Question: I'm making an alarm clock where it will tell you how many hours and minutes of sleep you get. I set up a 'UIDatePicker' where the user chooses what time they wanna wake up. It also tells the exact time to the very second. The part that I'm stuck on is how many hours of sleep they are going to get. I tried just basically subtracting the exact time from the 'UIDatePicker'. This worked if they were both in the AM. For example if the user wanted to wake up at 10:30 AM and it is 9:30 AM all you have to do is subtract 10:30 from 9:30 to get 1 hour. I soon realized this wouldn't work if they were different time of days e.g. AM or PM.
'''
func handler(sender: UIDatePicker) {
var timeFormatter = NSDateFormatter()
timeFormatter.timeStyle = NSDateFormatterStyle.ShortStyle
var strDate = timeFormatter.stringFromDate(theDatePicker.date)
}
theDatePicker.addTarget(self, action: Selector("handler:"), forControlEvents: UIControlEvents.ValueChanged)
'''
'''
var date = NSDate()
var outputFormat = NSDateFormatter()
outputFormat.locale = NSLocale(localeIdentifier:"en_US")
outputFormat.dateFormat = "HH:mm:ss"
timeLabel.text = (outputFormat.stringFromDate(date))
var timer = NSTimer.scheduledTimerWithTimeInterval(1.0, target: self, selector: Selector("getTime"), userInfo: nil, repeats: true)
'''
How do I subtract the 'UIDatePicker' from the exact time to get the hours of sleep the user is getting?

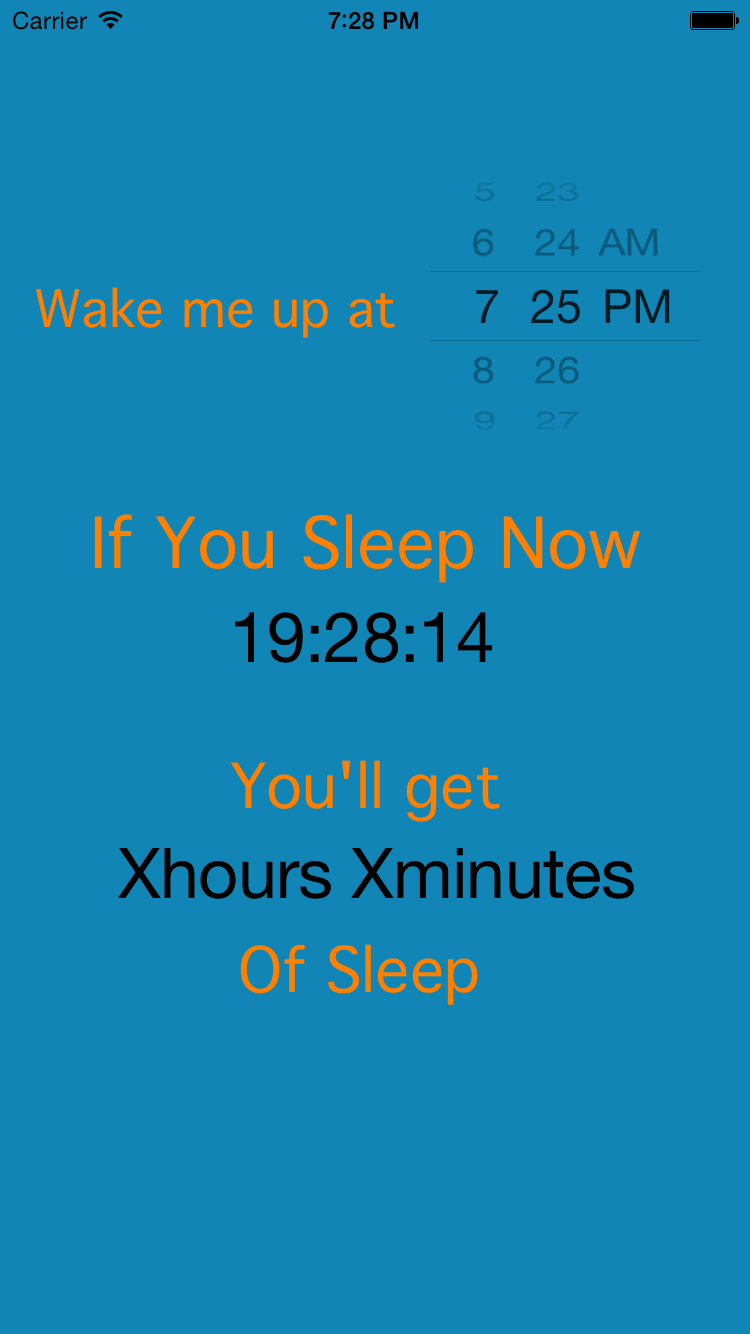
Answer: Here is an example from a Swift playground:
'''
// Setting up a date since I don't have a UIDatePicker
let dateString = "2014-11-12 07:25"
let dateFormatter: NSDateFormatter = NSDateFormatter()
dateFormatter.dateFormat = "yyyy-MM-dd hh:mm"
var wakeupTime: NSDate = dateFormatter.dateFromString(dateString)!
// var wakeupTime: NSDate = theDatePicker.date
let fromDate = NSDate()
let gregorianCalendar: NSCalendar = NSCalendar(calendarIdentifier: NSGregorianCalendar)!
let flags: NSCalendarUnit = .HourCalendarUnit | .MinuteCalendarUnit
let components = gregorianCalendar.components(flags, fromDate: fromDate, toDate: wakeupTime, options: NSCalendarOptions(0))
println("\(components.hour) hours, \(components.minute) minutes")
'''